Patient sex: M
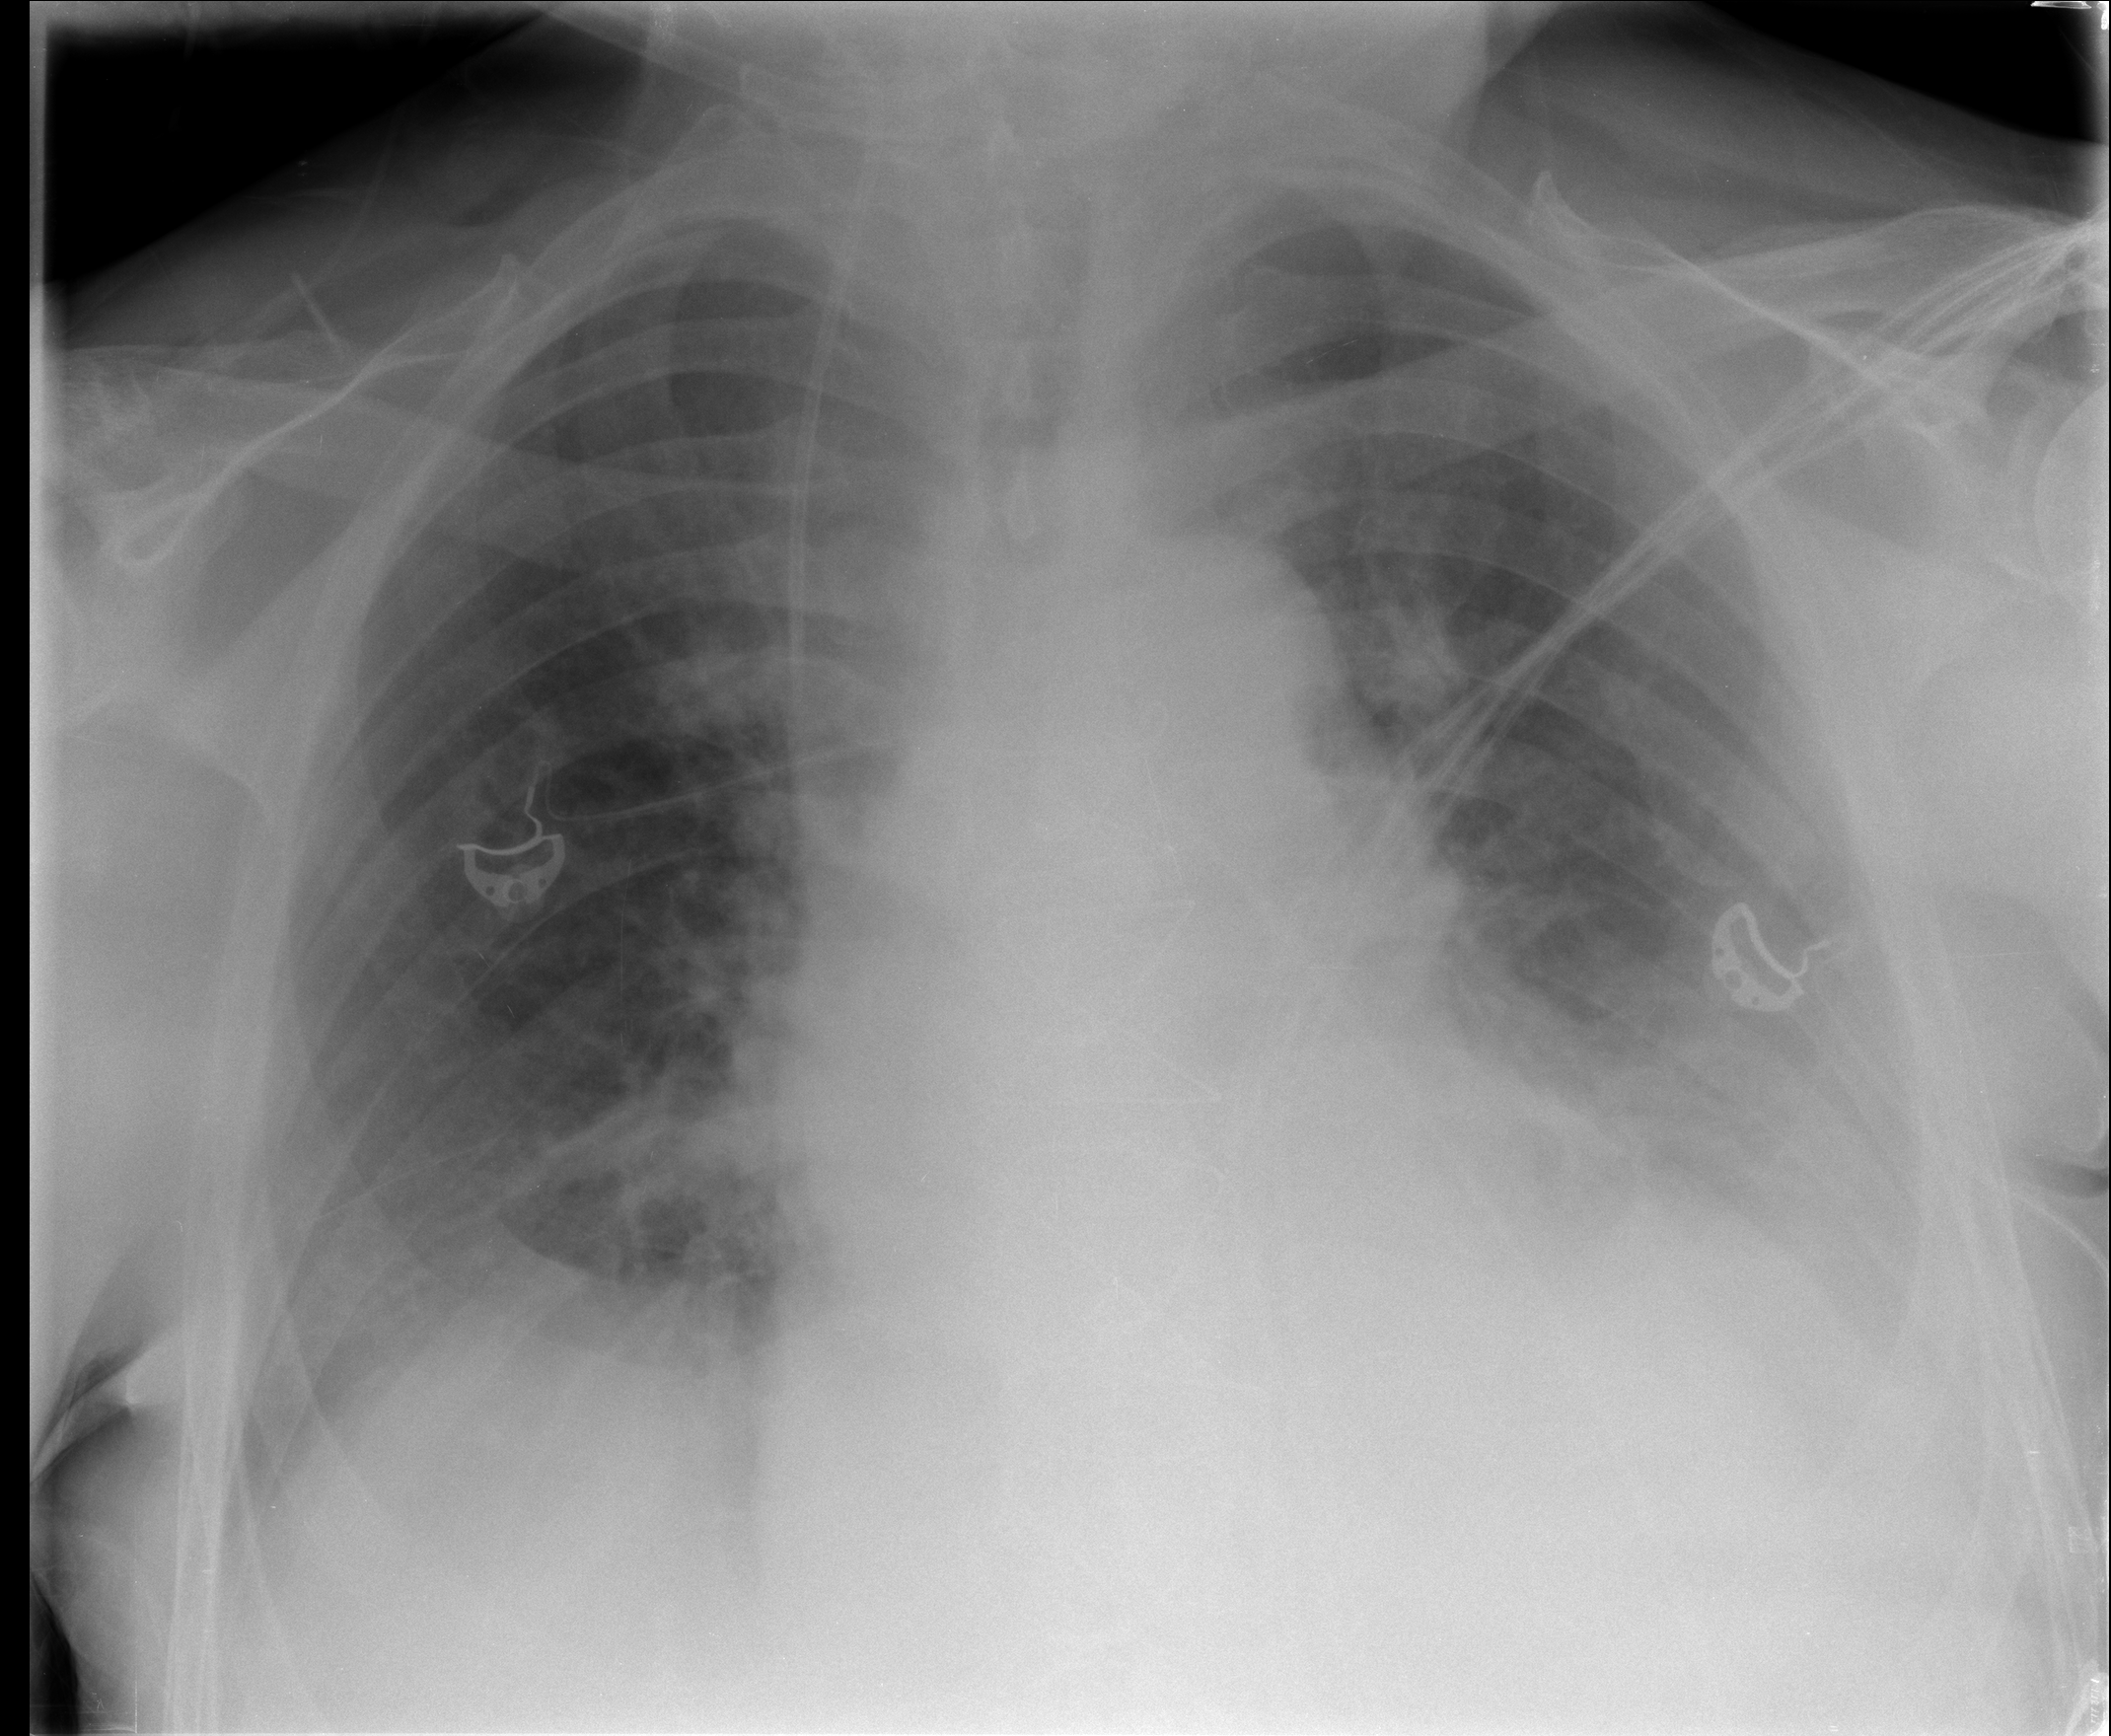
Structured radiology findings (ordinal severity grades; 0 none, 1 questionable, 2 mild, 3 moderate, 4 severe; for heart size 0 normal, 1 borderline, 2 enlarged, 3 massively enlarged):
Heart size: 1
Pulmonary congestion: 0
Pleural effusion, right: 2
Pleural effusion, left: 2
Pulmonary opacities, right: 0
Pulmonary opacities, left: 0
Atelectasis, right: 0
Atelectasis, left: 2